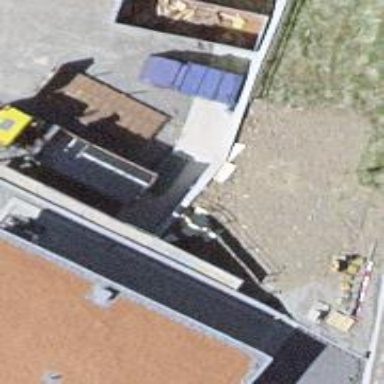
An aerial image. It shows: Retaining wall.